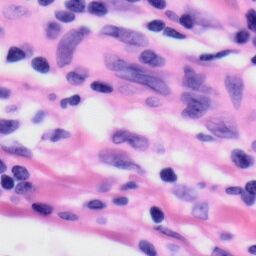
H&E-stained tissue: Skin